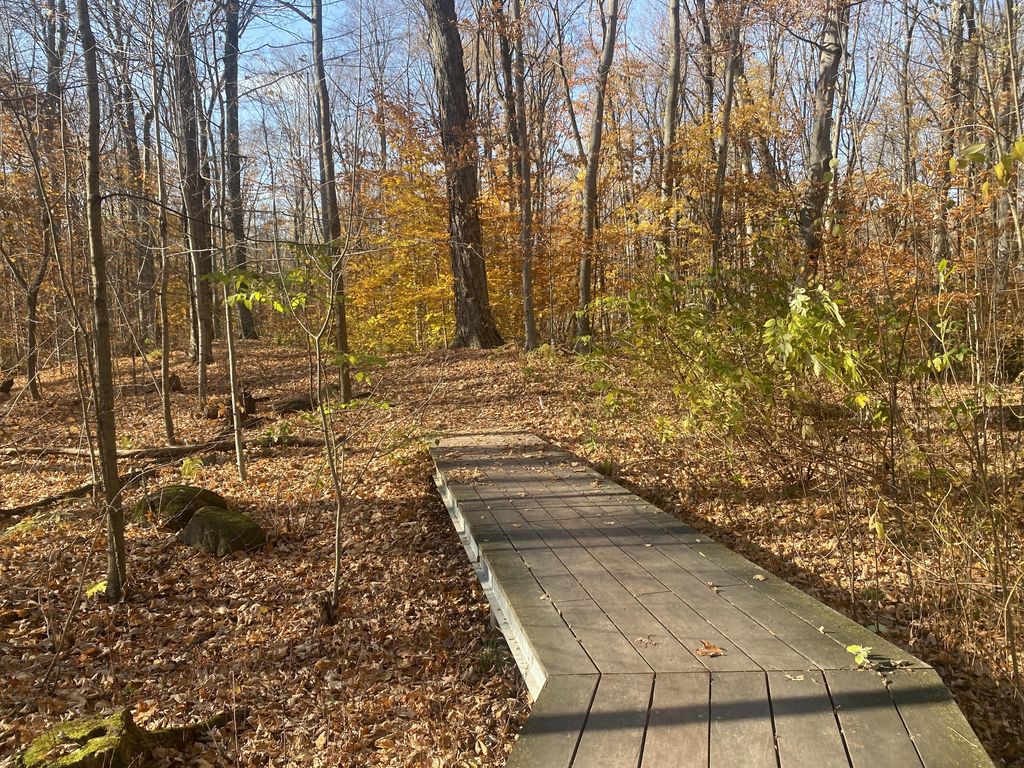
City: montreal